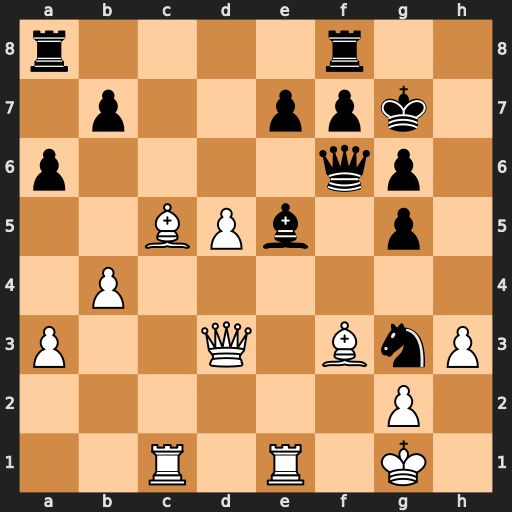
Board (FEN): r4r2/1p2ppk1/p4qp1/2BPb1p1/1P6/P2Q1BnP/6P1/2R1R1K1
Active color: w
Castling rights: -
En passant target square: -
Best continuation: Rxe5 Qxe5 Bd4 Qxd4+ Qxd4+